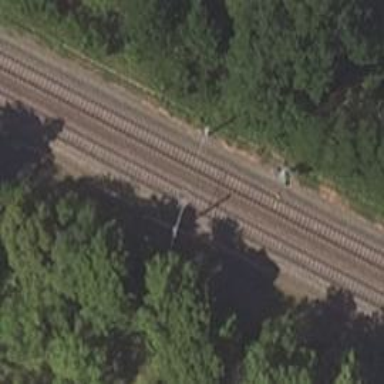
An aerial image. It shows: Railway signal.